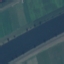
Land use / land cover class: River